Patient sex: M
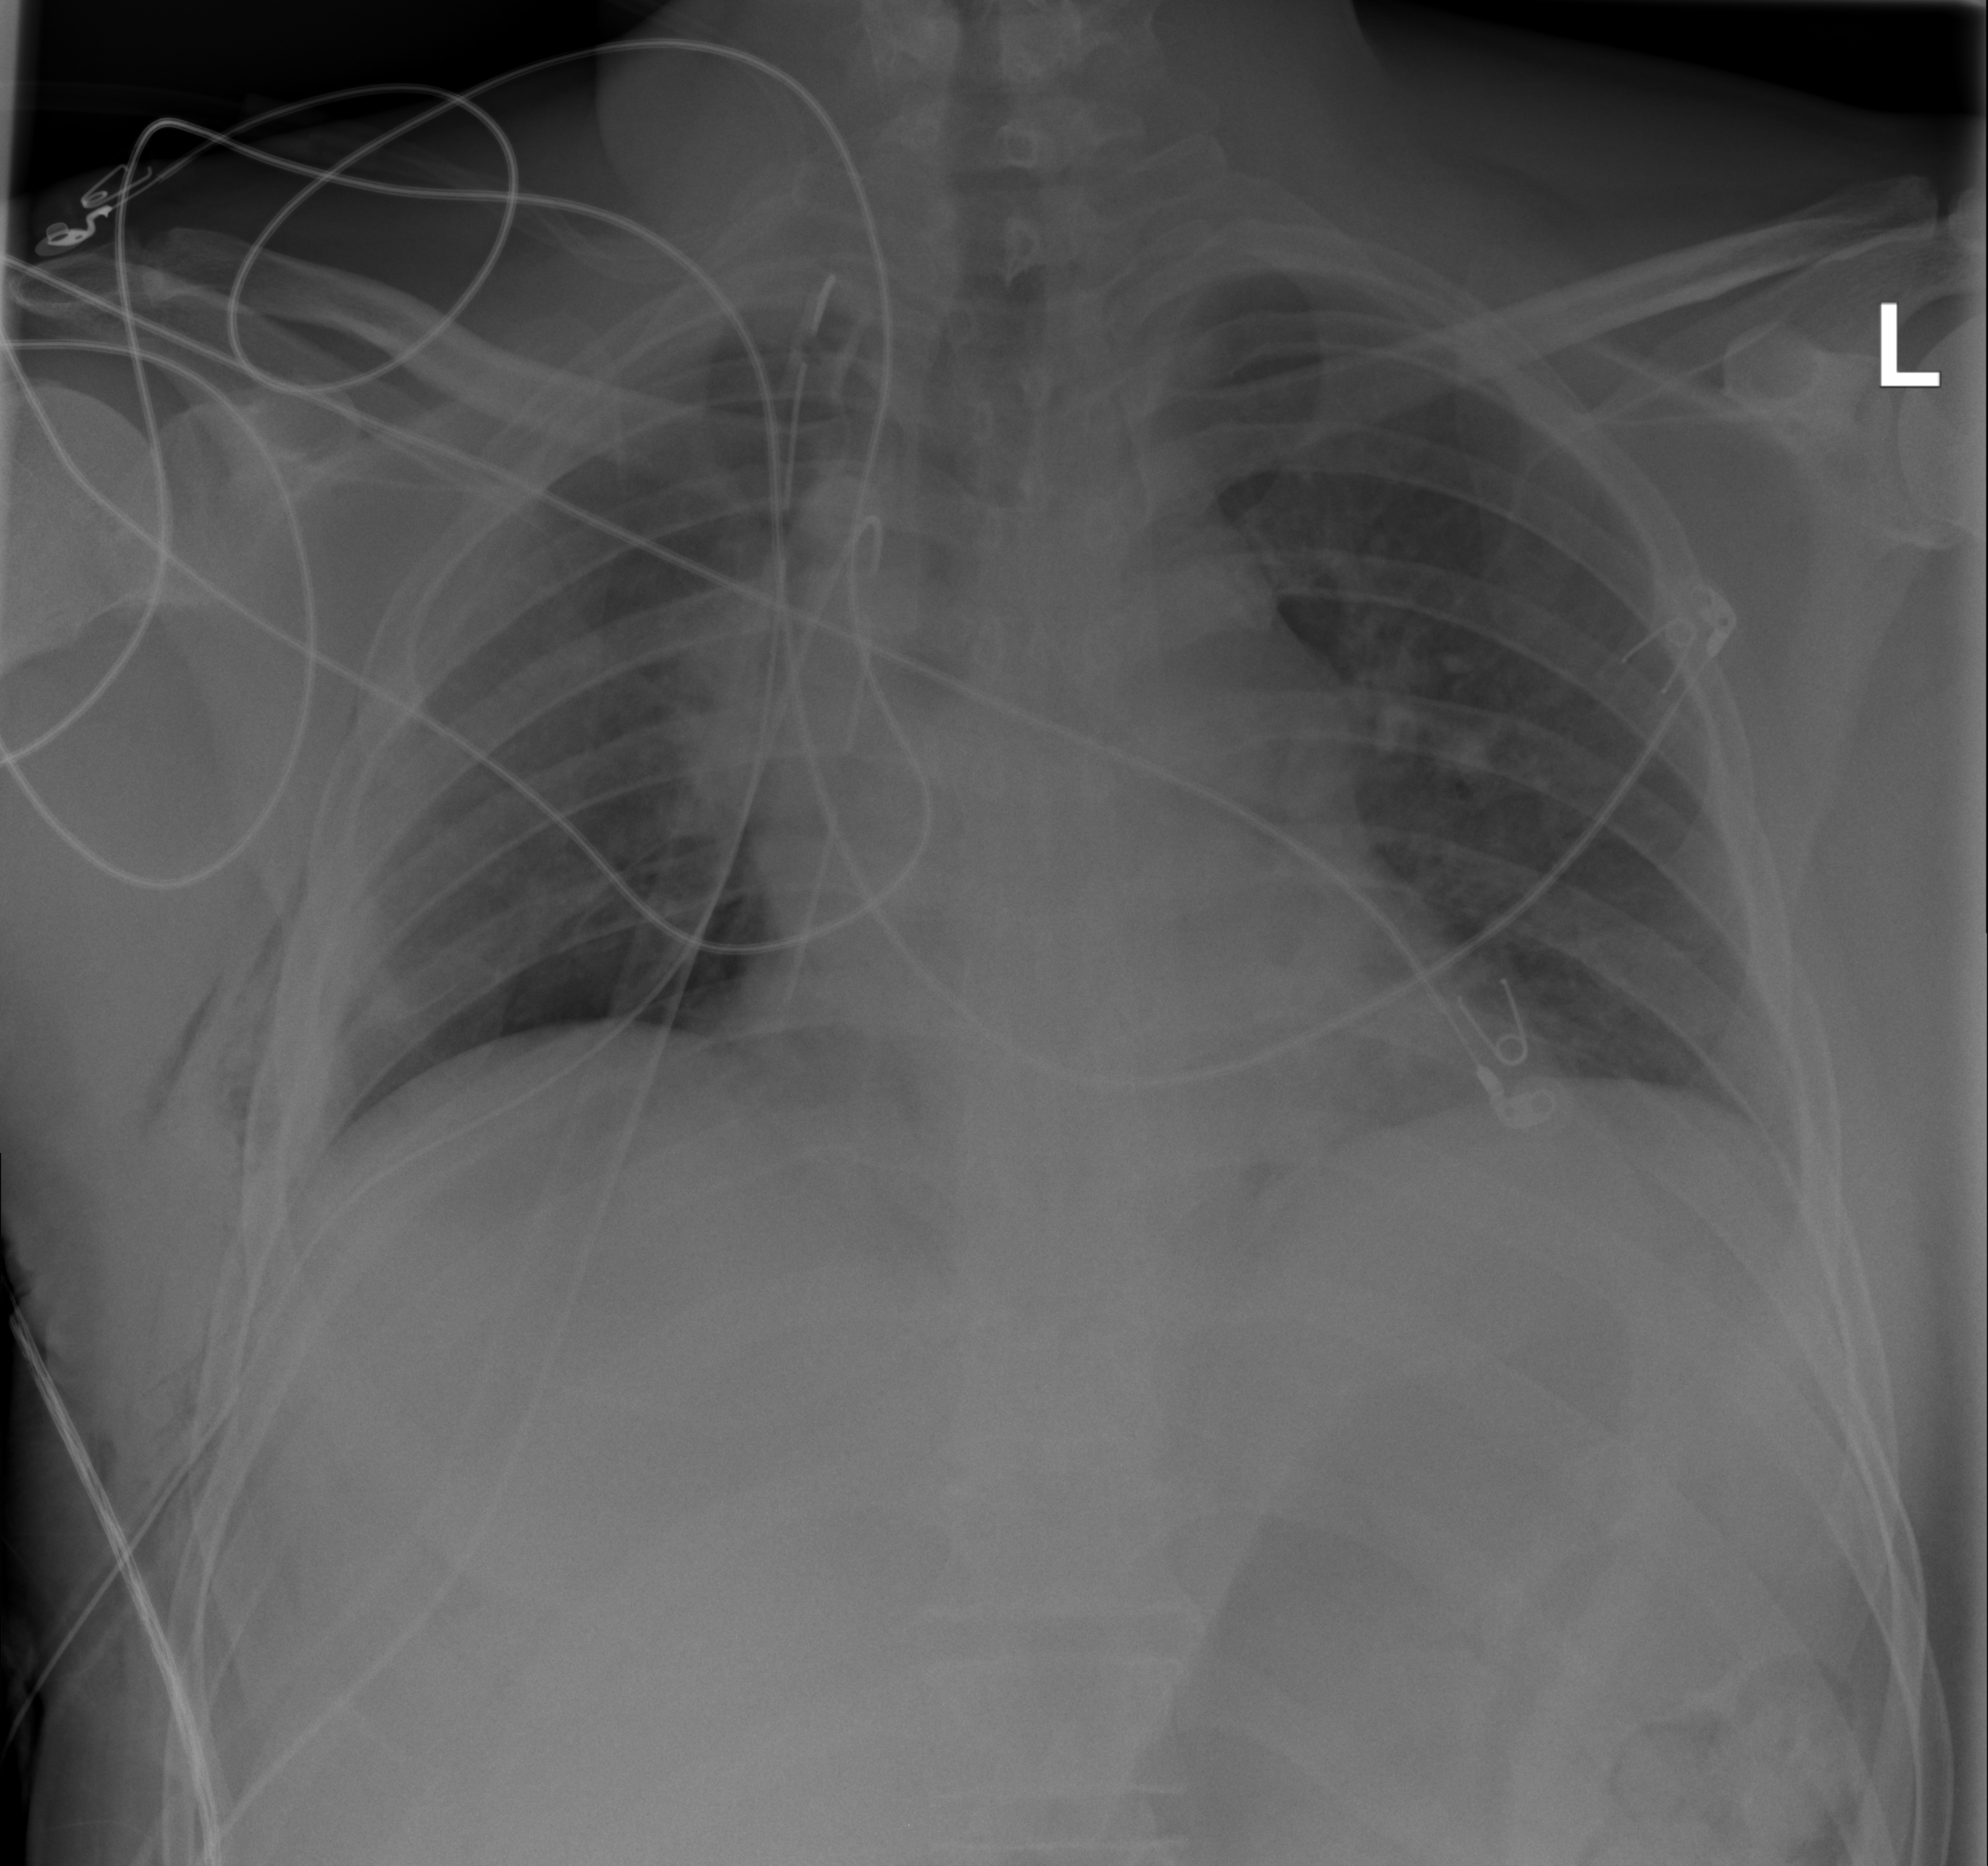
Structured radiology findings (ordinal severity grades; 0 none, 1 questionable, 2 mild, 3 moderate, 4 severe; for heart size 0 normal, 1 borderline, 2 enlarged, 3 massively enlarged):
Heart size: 1
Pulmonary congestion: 0
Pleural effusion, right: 0
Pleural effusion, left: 1
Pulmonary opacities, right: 0
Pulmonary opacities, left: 0
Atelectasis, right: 2
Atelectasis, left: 2